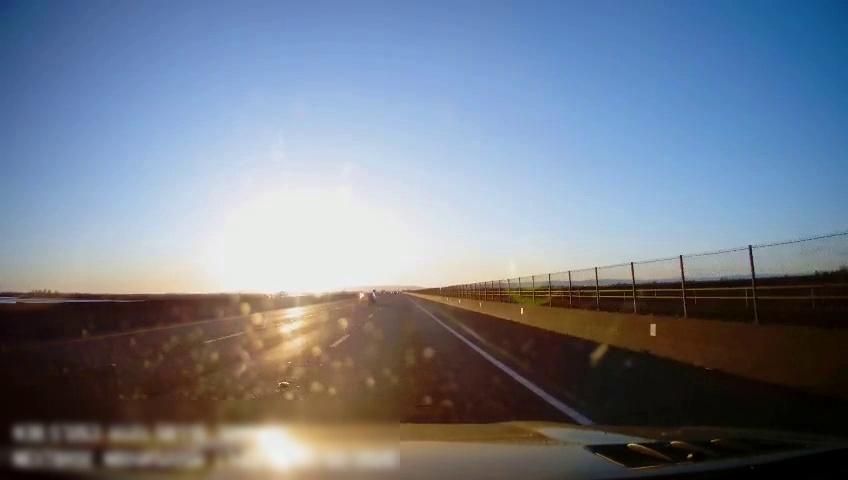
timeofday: Day
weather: Sunny
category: Drivable Space
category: Vehicles | Car
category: Lanes | Alternate Lane
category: Lanes | Current Lane
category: Lanes | Current Lane
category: Lanes | Alternate Lane